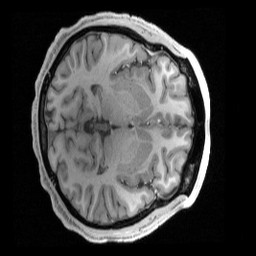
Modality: T1w
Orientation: axial
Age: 40
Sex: male
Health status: ill
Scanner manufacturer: siemens
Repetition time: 2.4 s
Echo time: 0.00231 s